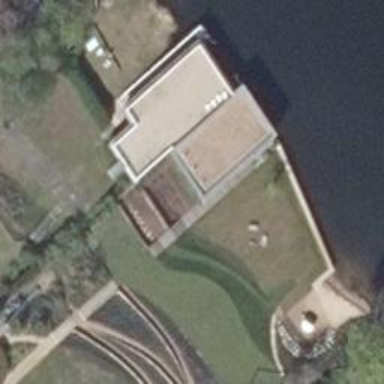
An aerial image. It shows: Boathouse.